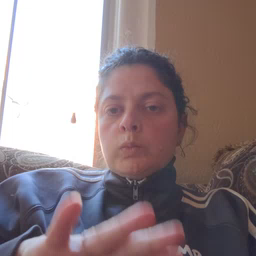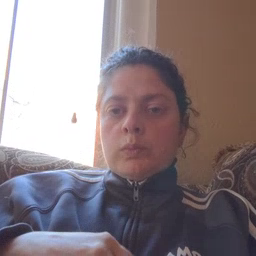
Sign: green